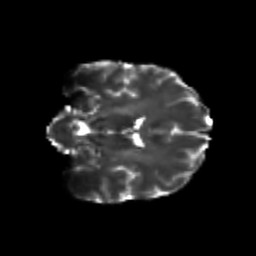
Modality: T2w
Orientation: coronal
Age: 25
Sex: male
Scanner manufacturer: siemens
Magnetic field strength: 3 T
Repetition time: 3.5 s
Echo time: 0.125 s